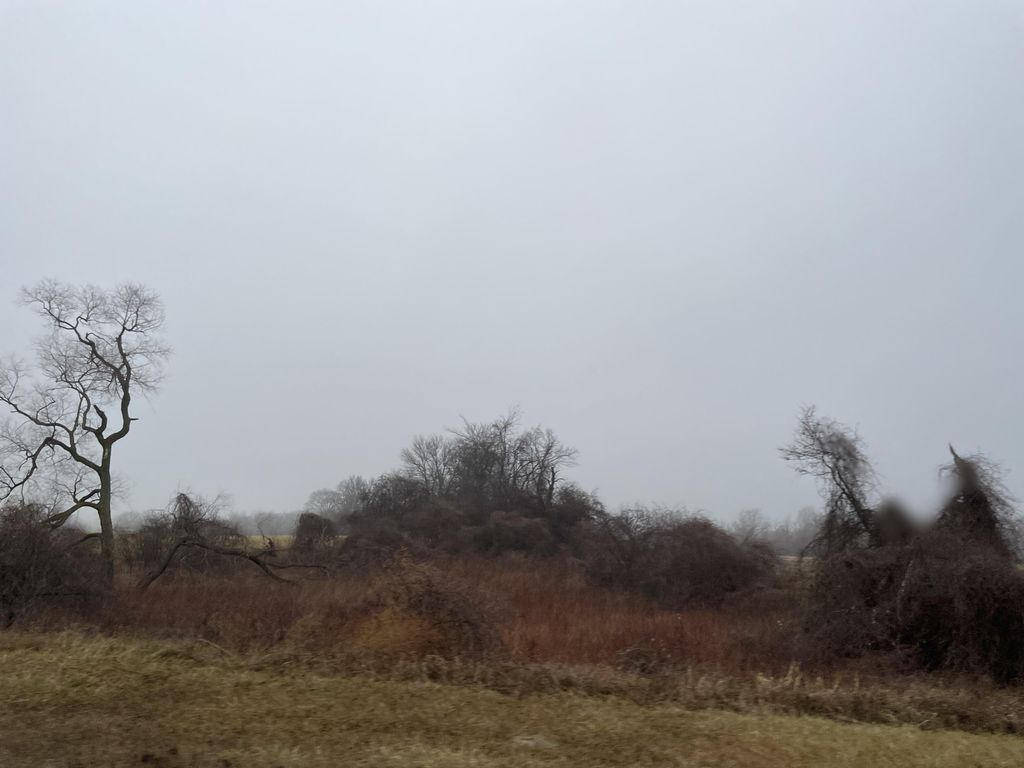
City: kitchener-waterloo